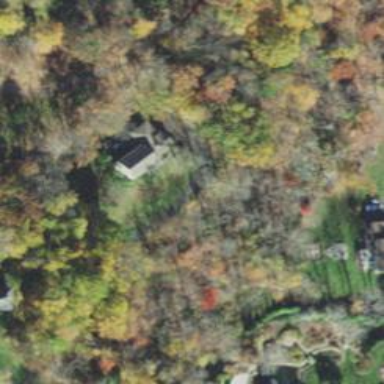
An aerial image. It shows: Existing Preserved Open Space in woodland area.